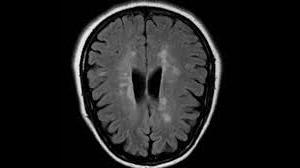
Label: notumor